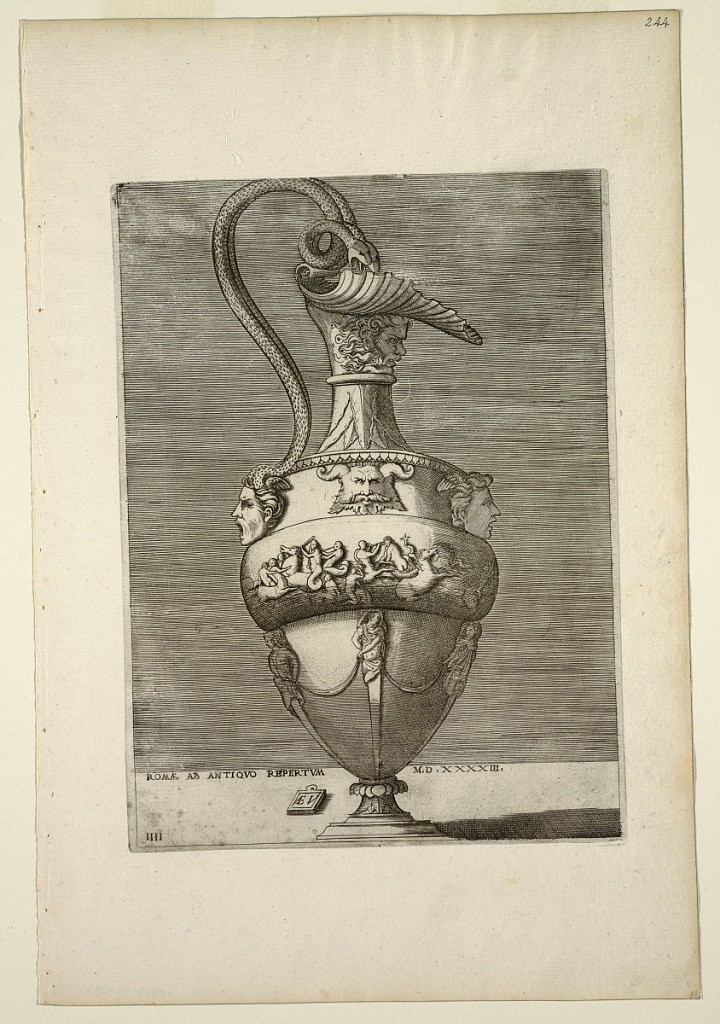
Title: Ewer with a Bas-Relief
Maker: Enea Vico, Italian, 1523–1567
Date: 1543
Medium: Engraving
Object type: Print
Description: Design shows ewer with handle formed from two snakes and lip formed by a shell resting on a grotesque head. At center is a relief band showing a battle of seahorses and figures, with grotesque heads above and terms below.